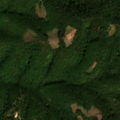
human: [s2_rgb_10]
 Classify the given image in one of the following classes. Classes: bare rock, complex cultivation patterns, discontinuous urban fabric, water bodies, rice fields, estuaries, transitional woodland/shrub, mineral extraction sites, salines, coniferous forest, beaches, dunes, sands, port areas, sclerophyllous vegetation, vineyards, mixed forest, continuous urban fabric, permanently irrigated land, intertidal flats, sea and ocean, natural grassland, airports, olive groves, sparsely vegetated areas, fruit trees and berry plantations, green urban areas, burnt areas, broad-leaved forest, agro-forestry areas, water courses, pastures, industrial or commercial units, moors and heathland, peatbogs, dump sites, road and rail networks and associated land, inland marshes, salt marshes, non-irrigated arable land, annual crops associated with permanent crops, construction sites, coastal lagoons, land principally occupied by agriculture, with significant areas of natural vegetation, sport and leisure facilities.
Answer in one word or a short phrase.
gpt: broad-leaved forest